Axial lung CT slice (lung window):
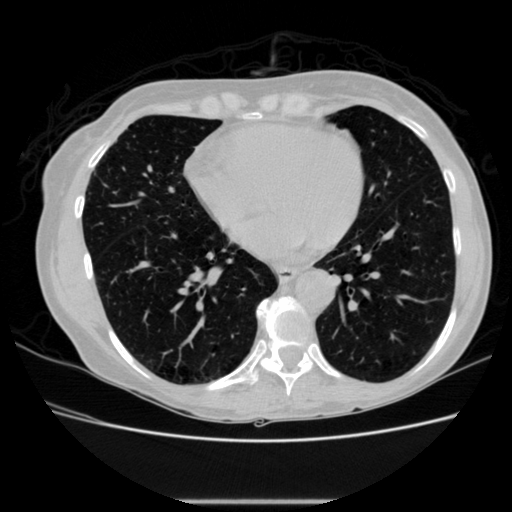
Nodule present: no